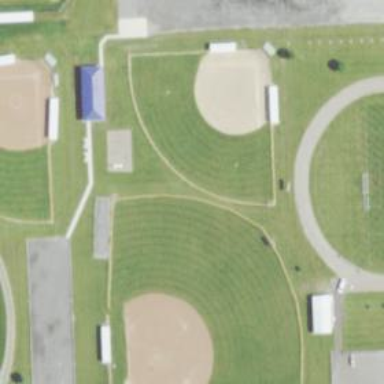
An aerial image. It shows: Baseball pitch for leisure land activities.